Field crop: maize
Growth stage: 1
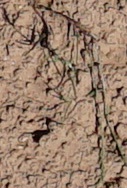
Species: lolium